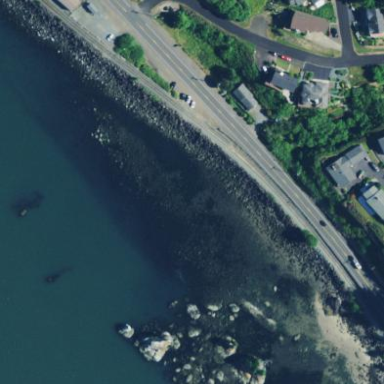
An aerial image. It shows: Natural rock reef.